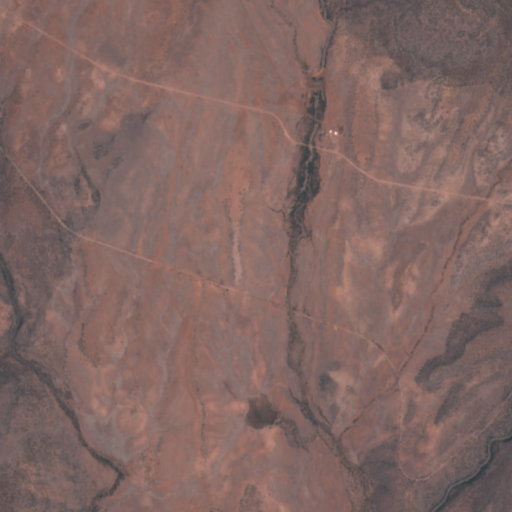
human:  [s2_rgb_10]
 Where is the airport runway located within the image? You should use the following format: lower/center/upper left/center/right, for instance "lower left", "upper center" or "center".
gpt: The airport runway is located in the upper center of the image.
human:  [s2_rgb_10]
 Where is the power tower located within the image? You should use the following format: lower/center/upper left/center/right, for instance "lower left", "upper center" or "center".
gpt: The power tower is located in the left of the image.
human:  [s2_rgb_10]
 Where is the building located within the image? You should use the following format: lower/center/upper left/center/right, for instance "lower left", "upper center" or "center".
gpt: The building is located in the upper center of the image.
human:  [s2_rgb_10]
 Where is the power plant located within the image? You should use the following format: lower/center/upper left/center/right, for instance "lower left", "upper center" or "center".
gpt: There is no power plant in the image.